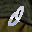
Label: 0